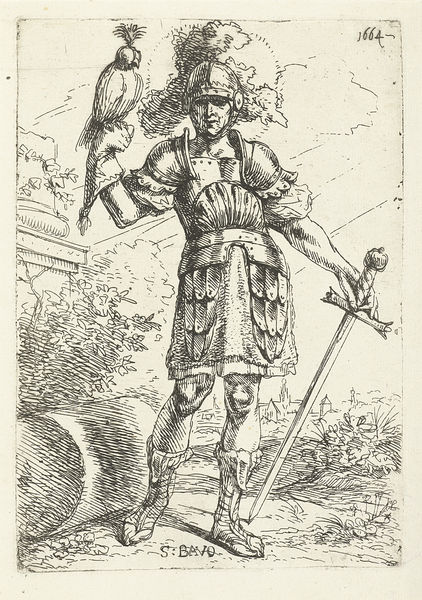
Titel: H. Bavo met een valk op zijn hand
Künstler: Leendert van der Cooghen
Standort: Amsterdam
Institution: Rijksmuseum
Schlagwörter: falke, vogel, landschaft, stadt, säule, zeichnung, weg, natur, busch, kirche, pflanzen, sandalen, ruine, druck, schwert, uniform, helm, ritter, jagd, rüstung, römer, adliger, federbuschen, e, bavo, 1664, ritter mit einem vogel auf dem arm